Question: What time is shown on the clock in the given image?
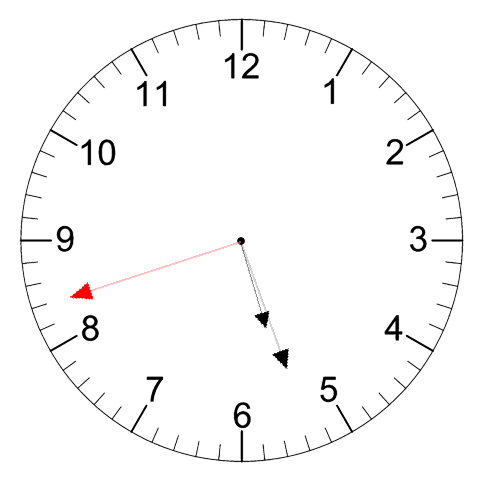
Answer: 05:26:42